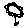
Label: flower